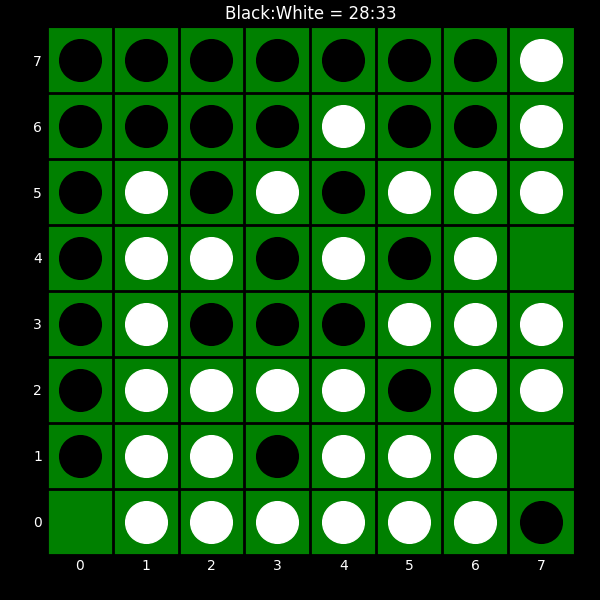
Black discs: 28
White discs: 33